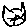
Label: cat